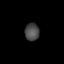
Tissue: prostate
Cell type: Myeloid cells
Senescence score: 0.7143
Nuclear area (px): 252
Mean DAPI intensity: 72.694